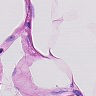
Metastatic tissue present: no